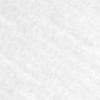
Label: no_change